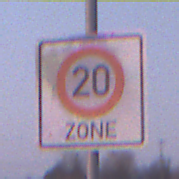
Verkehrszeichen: BeginnZone20
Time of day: SunriseSunset
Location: Outdoor (Nature)
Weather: Clear
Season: NotSpecified
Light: Natural